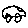
Label: car